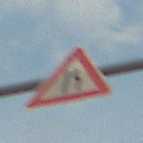
Verkehrszeichen: EinseitigVerengteFahrbahnRechts
Umgebung: Outdoor, Suburban
Tageszeit: SunriseSunset
Wetter: PartlyCloudy
Licht: Natural
Jahreszeit: NotSpecified
Kontrast: MediumContrast